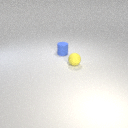
small blue rubber cylinder to the left of small yellow rubber sphere